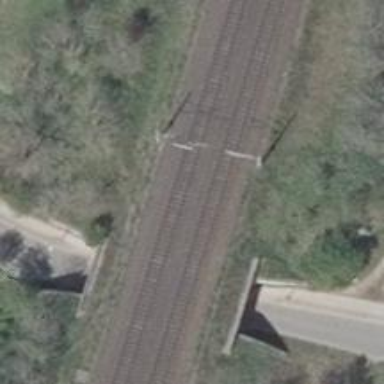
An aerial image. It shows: Railway milestone with catenary mast.